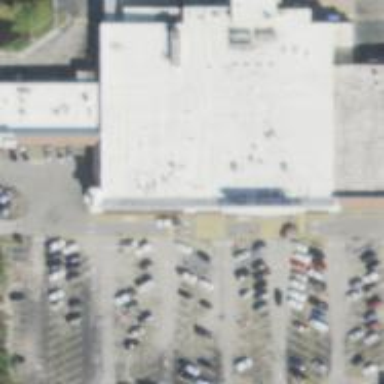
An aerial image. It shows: Supermarket.